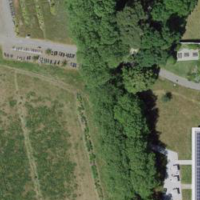
EUNIS habitat code: 53
Species observed at this site:
Dipsacus fullonum
Diplotaxis tenuifolia
Sinapis alba
Impatiens parviflora